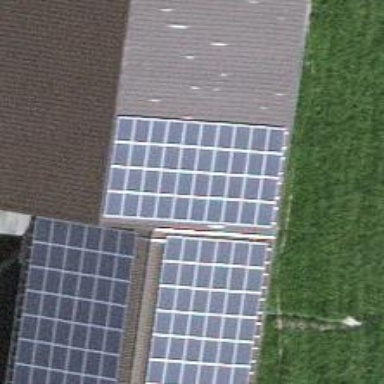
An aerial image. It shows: Solar power generator.